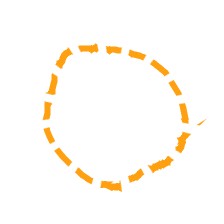
Shape: circle